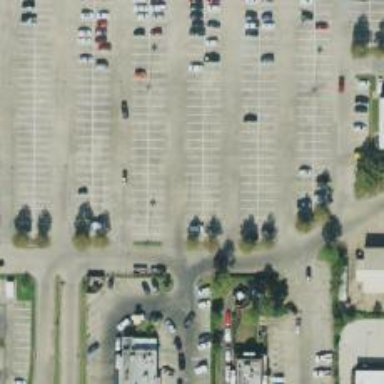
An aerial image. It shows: Parking space is available.